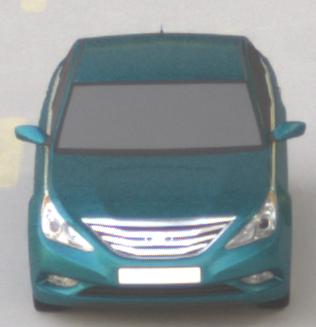
Make: Hyundai
Model: Sonata
Detailed model: Gen. 6 YF
Model produced from: 2009
Model produced until: 2016
Doors: 4
Color: blue
Road condition: dry road
Daytime: sunrise or sunset
Contrast: medium contrast